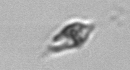
Label: Oxytoxum